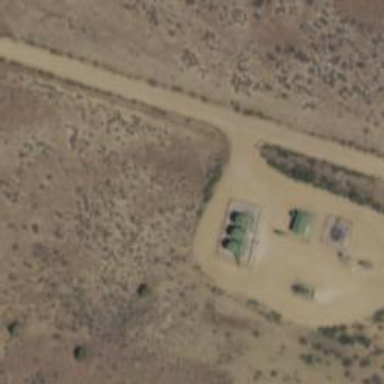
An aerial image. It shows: Storage tank that is man-made.